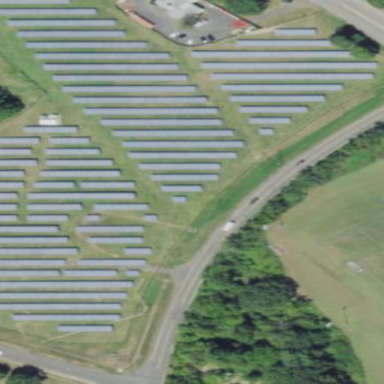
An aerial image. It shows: Industrial area with solar power plant utilizing photovoltaic technology.